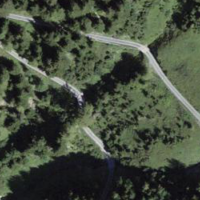
EUNIS habitat code: 32
Species observed at this site:
Astrantia major